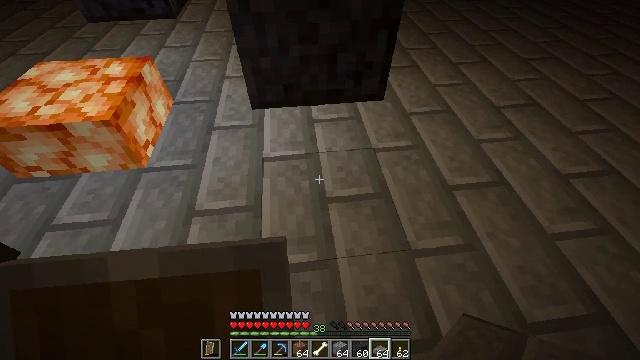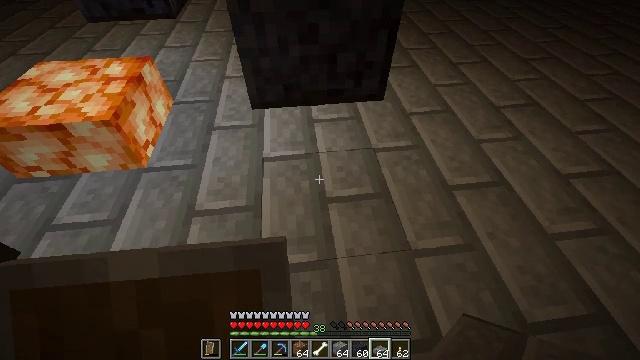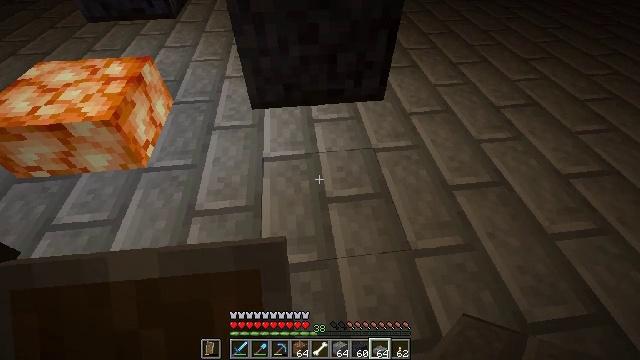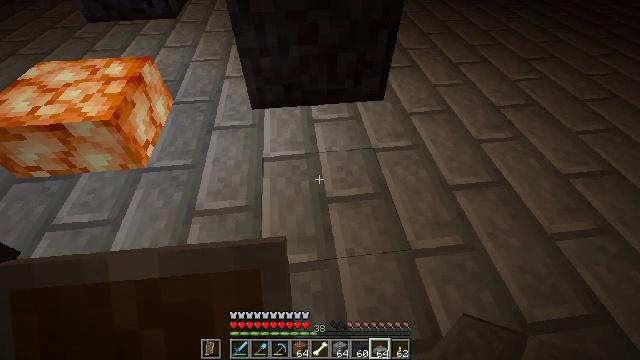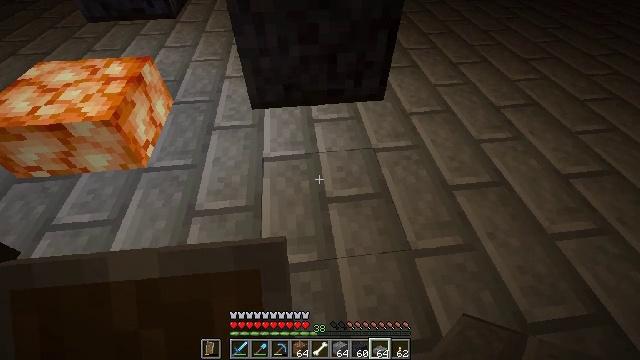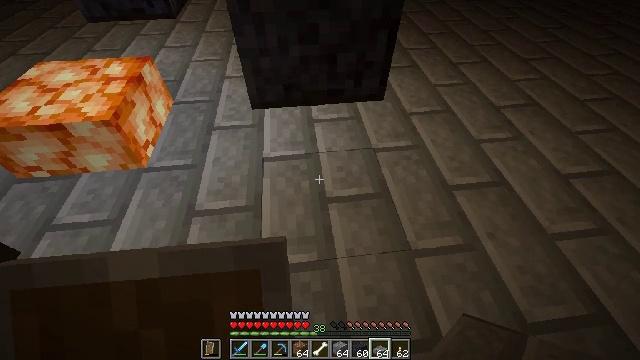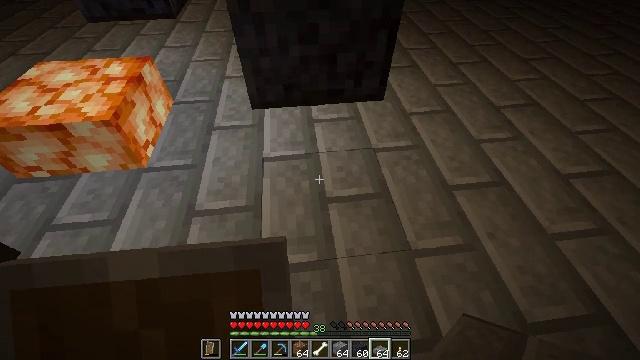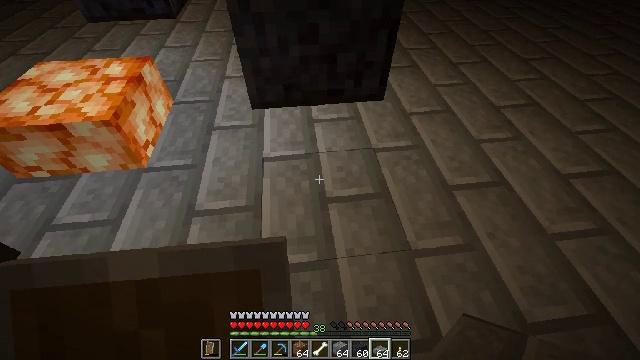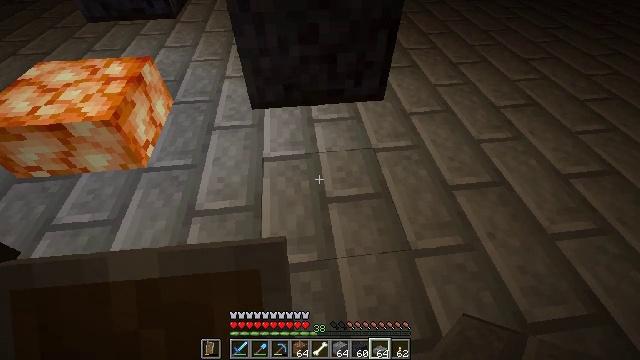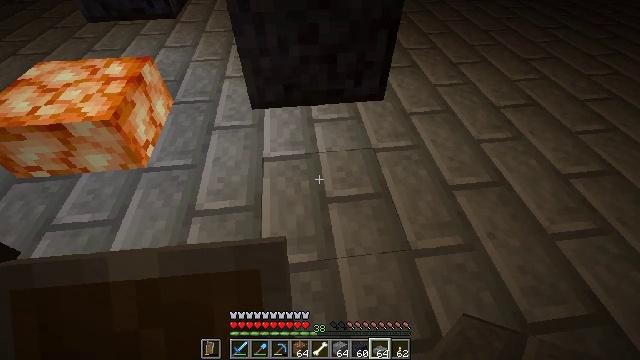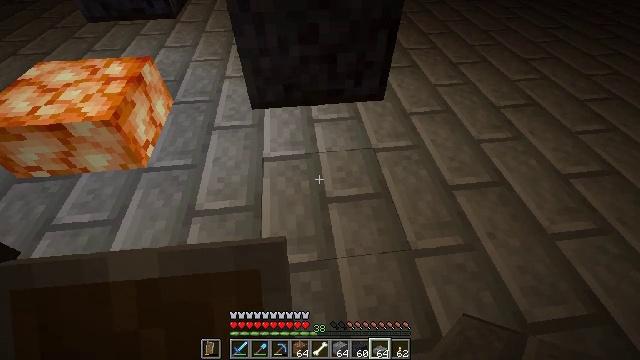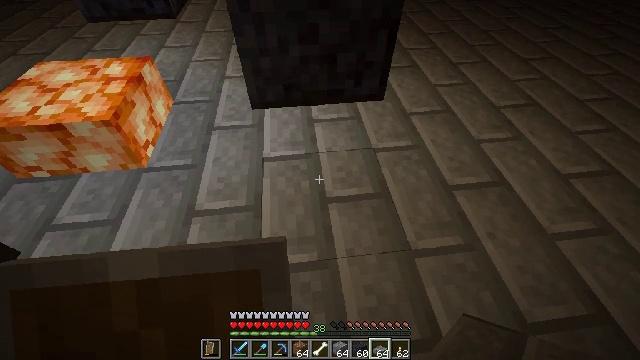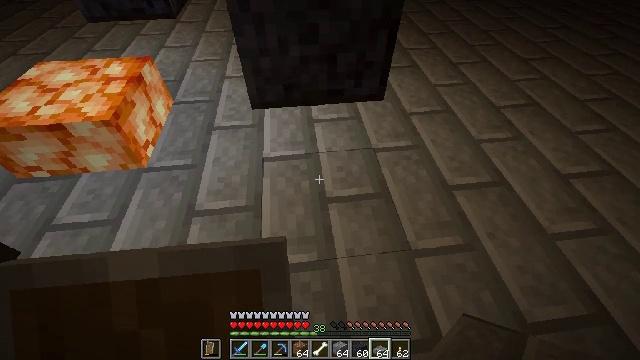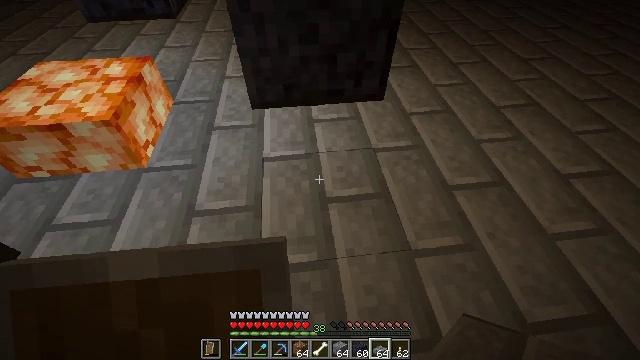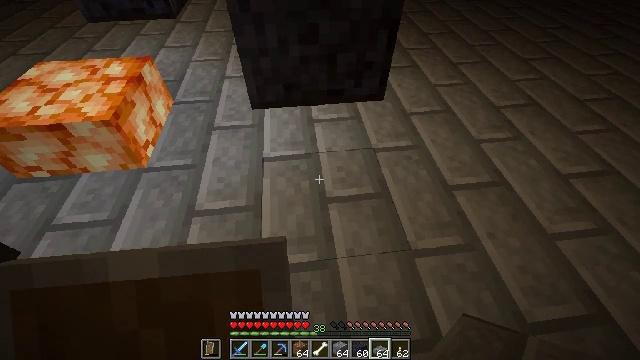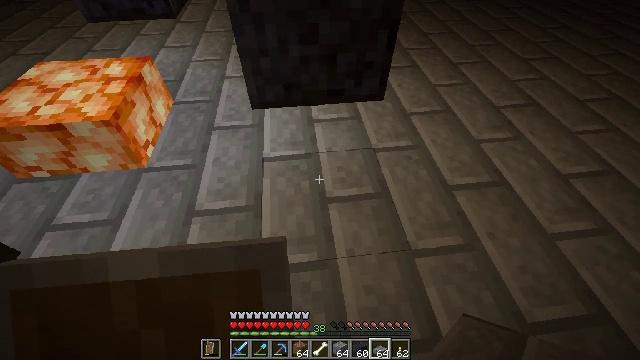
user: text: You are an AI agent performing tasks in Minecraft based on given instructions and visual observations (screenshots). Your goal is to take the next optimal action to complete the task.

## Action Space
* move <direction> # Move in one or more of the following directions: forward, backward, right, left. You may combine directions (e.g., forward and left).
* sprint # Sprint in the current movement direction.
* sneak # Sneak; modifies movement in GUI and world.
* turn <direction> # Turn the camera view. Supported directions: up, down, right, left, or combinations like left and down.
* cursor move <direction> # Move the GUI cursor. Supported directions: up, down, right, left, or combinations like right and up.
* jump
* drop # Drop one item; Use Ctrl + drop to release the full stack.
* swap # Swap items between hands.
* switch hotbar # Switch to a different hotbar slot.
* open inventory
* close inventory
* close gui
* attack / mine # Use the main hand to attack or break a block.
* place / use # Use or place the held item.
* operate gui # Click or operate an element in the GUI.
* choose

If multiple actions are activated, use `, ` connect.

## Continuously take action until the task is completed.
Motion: motion action
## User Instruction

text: Recycle polished blackstone from builds.
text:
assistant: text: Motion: no_op
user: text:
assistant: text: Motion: no_op
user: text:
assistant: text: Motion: no_op
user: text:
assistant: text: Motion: no_op
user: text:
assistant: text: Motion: no_op
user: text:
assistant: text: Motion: no_op
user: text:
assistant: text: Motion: no_op
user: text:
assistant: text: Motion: no_op
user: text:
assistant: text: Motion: no_op
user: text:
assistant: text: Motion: no_op
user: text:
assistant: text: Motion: no_op
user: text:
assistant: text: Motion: no_op
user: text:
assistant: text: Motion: no_op
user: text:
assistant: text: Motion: no_op
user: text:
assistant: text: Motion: no_op
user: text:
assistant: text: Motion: no_op
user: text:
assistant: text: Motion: no_op
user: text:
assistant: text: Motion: no_op
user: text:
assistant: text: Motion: no_op
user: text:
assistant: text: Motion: no_op
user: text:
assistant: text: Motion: no_op
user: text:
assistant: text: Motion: no_op
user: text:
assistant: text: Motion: no_op
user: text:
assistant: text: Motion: no_op
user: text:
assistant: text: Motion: no_op
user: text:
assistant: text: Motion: no_op
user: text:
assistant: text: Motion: no_op
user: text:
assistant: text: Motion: no_op
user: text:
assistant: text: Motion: no_op
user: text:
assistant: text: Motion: no_op